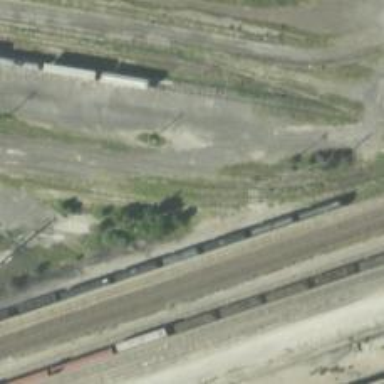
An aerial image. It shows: Railway siding with rails.